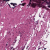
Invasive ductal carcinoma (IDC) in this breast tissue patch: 0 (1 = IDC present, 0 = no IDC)